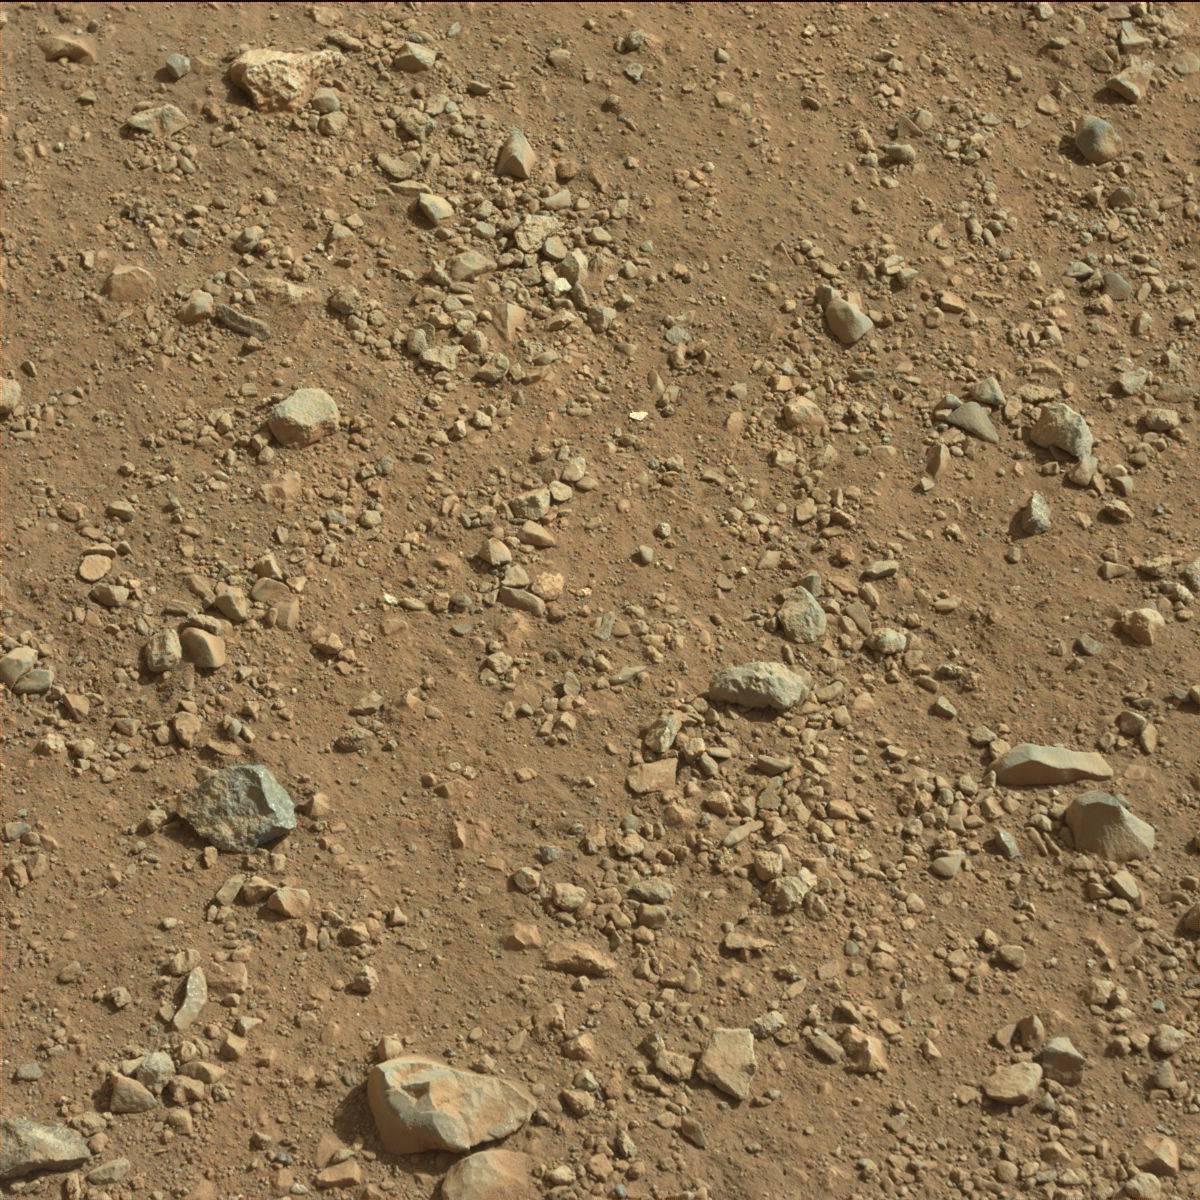
Terrain classes present: Bedrock, Rock, Sand / Soil